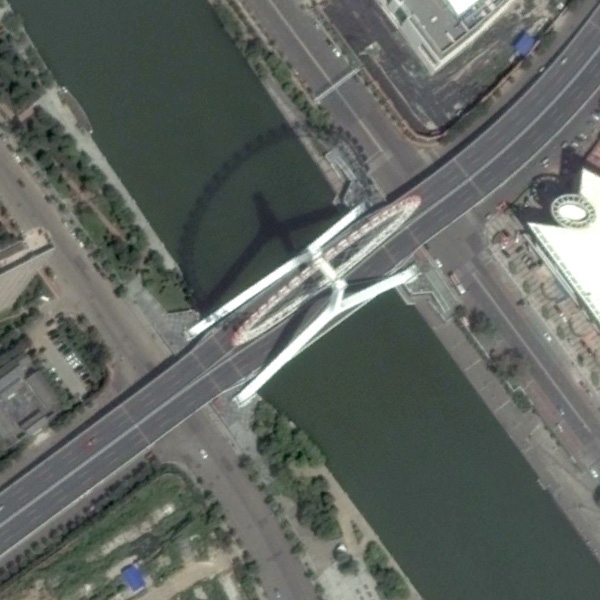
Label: Bridge